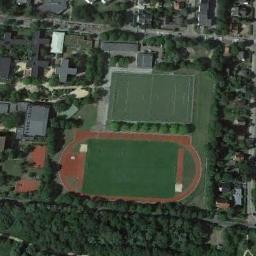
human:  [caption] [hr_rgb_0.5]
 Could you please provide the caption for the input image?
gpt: There are many trees near the ground track field .

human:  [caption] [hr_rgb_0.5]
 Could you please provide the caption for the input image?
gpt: There is a building and green space around the track .

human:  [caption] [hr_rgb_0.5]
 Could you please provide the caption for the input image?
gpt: The track and field is built in the middle of the residential area, Next to the forest and surrounded by a lot of vegetation .

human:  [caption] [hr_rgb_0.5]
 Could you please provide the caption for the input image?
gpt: The ground track field is surrounded by a forest and some houses arranged neatly and a lawn is next to the ground track field .

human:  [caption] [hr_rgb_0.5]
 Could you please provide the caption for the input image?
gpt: There are many green trees around the ground track field with a red track .